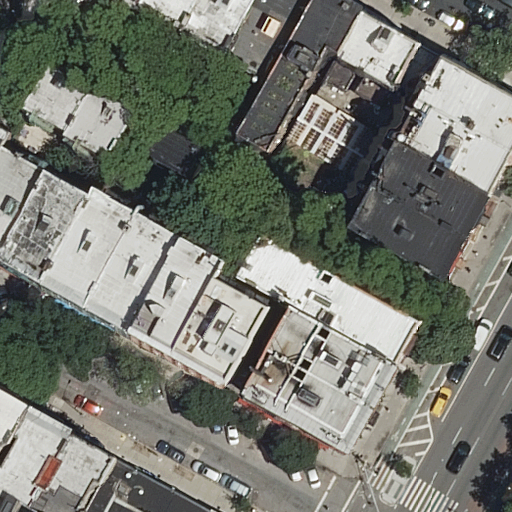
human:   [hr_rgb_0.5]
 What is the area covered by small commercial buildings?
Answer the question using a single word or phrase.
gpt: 0m2

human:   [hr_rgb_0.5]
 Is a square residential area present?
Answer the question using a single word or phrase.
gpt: no

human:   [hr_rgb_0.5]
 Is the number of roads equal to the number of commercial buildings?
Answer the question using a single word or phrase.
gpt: no

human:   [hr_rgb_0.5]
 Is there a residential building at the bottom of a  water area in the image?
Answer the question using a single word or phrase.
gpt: no

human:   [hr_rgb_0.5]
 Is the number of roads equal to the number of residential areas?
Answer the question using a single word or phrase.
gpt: no

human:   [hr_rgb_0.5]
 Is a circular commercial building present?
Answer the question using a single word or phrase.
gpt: no

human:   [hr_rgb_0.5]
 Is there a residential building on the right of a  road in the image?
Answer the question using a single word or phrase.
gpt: yes

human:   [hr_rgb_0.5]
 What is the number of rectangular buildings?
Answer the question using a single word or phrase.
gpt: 25

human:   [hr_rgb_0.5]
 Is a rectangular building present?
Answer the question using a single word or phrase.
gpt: yes

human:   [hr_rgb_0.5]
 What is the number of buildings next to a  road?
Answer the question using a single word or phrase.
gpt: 27

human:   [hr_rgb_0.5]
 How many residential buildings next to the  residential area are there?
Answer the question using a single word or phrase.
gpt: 26

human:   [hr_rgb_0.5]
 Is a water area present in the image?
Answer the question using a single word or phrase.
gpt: no

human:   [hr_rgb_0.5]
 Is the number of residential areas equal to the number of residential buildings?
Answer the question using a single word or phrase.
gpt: no

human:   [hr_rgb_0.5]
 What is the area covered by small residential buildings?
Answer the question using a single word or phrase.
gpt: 330m2

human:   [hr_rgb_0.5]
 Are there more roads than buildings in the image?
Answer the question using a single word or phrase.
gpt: no

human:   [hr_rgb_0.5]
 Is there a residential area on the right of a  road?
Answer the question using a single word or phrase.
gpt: no

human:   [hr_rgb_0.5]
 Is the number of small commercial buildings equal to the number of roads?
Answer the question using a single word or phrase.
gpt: no

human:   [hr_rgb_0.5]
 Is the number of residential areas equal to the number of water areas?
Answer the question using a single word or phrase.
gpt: no

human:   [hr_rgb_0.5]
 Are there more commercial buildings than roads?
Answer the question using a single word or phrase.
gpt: no

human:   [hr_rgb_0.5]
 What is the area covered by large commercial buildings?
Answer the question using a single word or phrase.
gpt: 1031m2

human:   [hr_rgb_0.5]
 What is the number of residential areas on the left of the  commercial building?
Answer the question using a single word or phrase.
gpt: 1

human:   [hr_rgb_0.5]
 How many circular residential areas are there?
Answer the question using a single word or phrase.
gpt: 0

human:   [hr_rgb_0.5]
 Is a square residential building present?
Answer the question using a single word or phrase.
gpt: no

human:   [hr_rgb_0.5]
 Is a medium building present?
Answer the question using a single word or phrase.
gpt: yes

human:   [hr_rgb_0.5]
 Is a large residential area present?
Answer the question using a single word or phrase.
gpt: no

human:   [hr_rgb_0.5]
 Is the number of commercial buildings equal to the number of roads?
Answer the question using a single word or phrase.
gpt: no

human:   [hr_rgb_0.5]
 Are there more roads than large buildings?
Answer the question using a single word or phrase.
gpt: yes

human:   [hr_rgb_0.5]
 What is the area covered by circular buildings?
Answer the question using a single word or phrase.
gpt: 0m2

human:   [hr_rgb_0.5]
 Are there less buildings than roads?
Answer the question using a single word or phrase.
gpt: no

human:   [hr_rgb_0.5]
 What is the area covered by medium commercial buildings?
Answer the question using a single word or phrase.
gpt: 0m2

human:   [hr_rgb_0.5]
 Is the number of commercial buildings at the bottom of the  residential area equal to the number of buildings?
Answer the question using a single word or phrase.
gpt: no

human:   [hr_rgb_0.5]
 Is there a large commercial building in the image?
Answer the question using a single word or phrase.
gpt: yes

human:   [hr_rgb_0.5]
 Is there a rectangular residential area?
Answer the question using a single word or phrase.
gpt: yes

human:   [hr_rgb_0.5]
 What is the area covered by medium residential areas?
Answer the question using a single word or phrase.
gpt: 194m2

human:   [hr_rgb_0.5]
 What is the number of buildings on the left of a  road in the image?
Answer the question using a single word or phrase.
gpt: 26

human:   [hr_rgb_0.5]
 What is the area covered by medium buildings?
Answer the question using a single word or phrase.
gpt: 3502m2